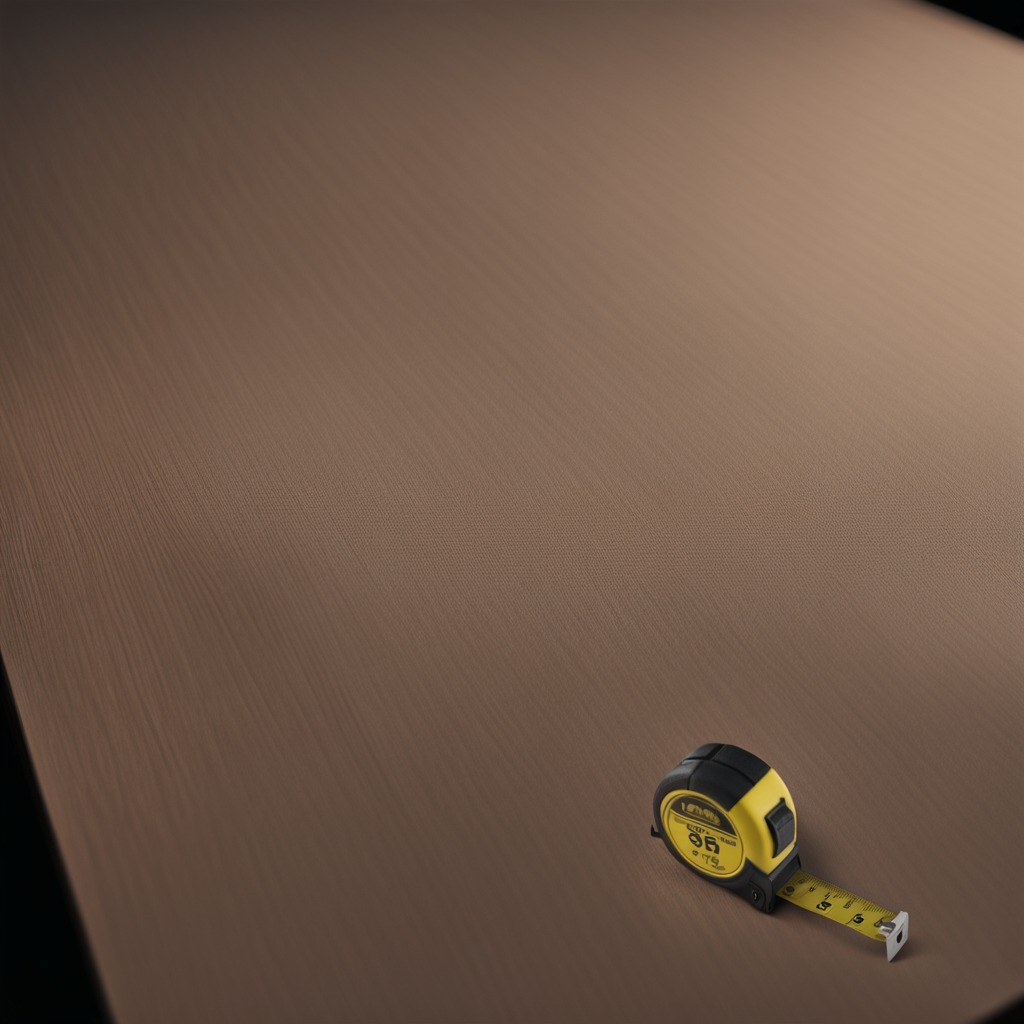
A measuring tape lies on the wooden table.